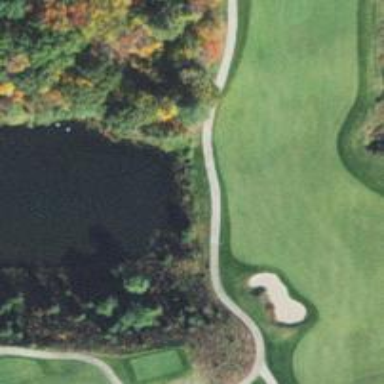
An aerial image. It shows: Pathway for golfing.